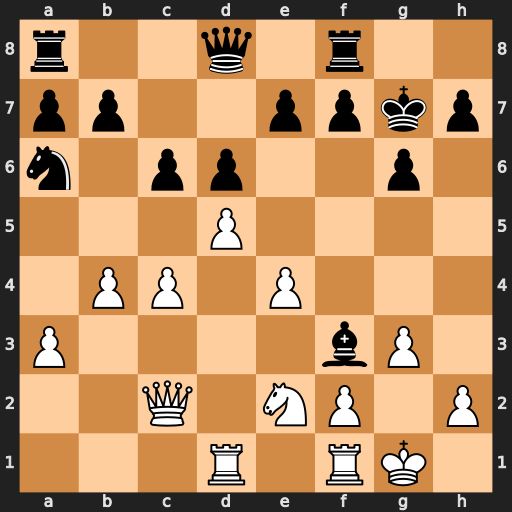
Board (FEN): r2q1r2/pp2ppkp/n1pp2p1/3P4/1PP1P3/P4bP1/2Q1NP1P/3R1RK1
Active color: w
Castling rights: -
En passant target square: -
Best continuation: Qc3+ e5 Qxf3